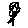
Label: flower